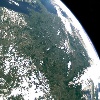
Label: land